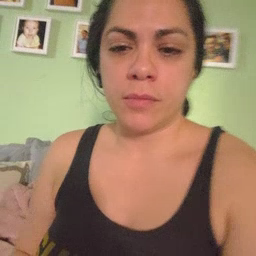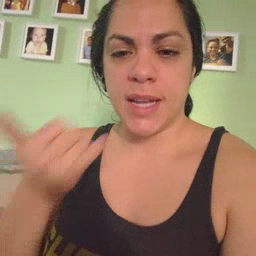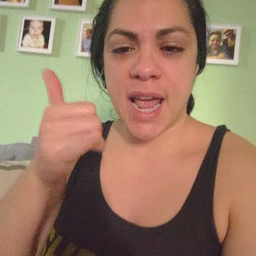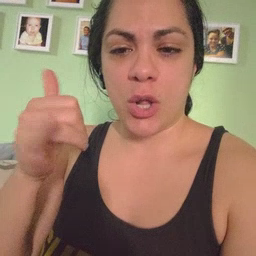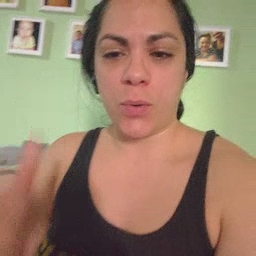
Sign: yellow